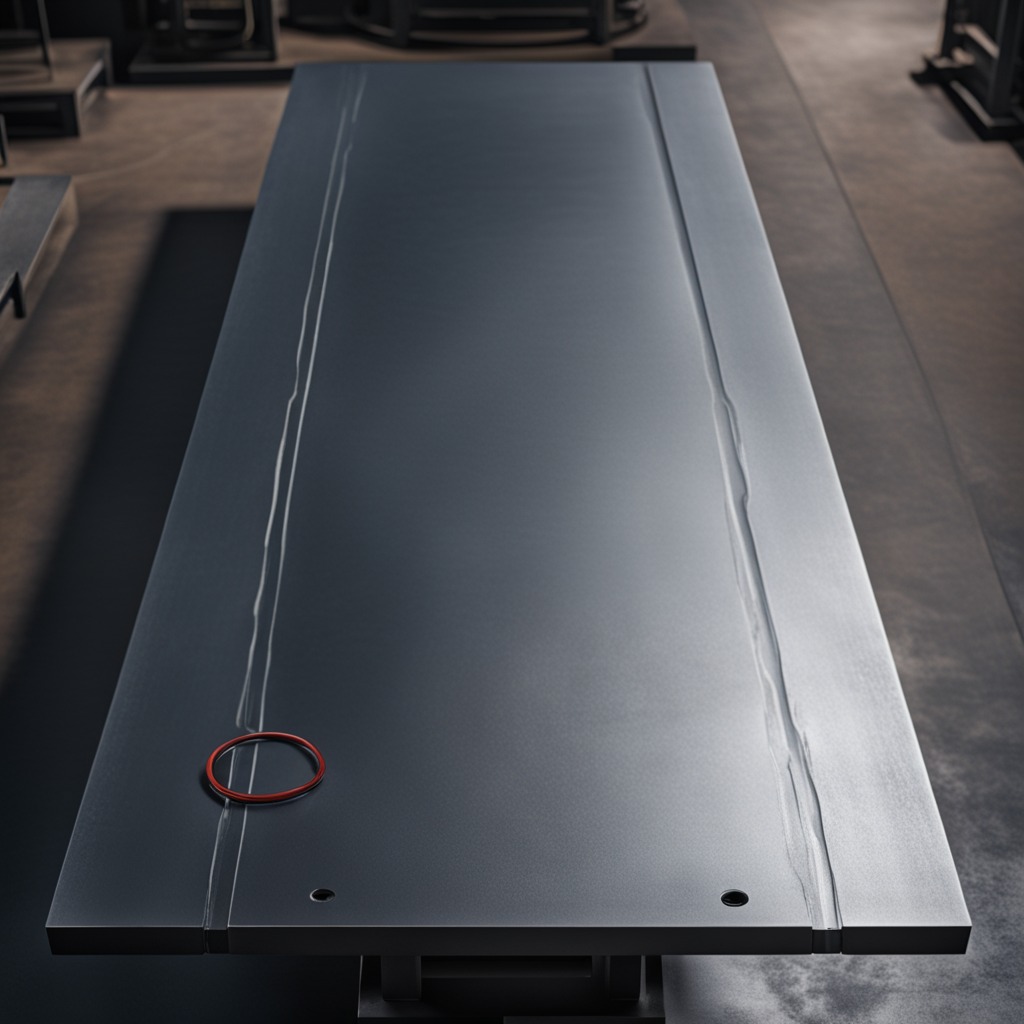
A rubber O-ring is lying on a cold steel table in a mining workshop.